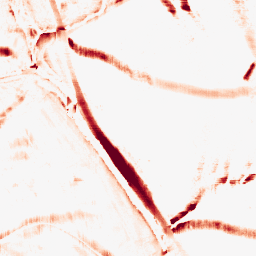
Category: morphological
Decomposition family: morphological_square
Decomposition parameters: operation: opening
size: 15
Upsampling method: cubic_catmull_rom
Upsampling parameters: scale: 4
Upsampling scale: 4